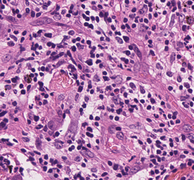
Tumor epithelial tissue: no
Tumor-associated stroma tissue: yes
Normal tissue: no